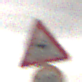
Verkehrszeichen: SchleuderOderRutschgefahr
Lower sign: Geschwindigkeit130
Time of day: Midday
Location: Outdoor (Nature)
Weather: Overcast
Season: NotSpecified
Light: Natural